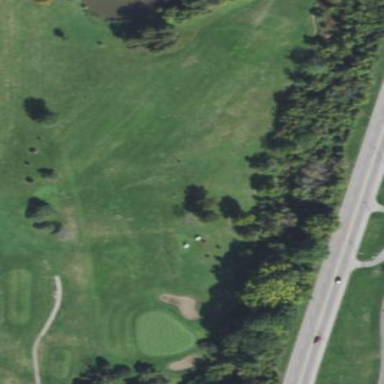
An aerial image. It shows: Golf fairway surrounded by grass.